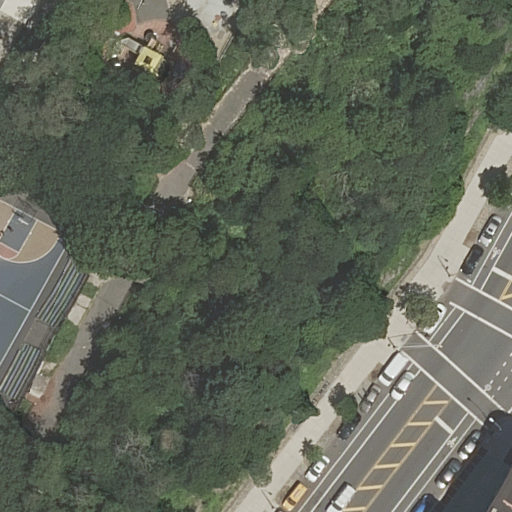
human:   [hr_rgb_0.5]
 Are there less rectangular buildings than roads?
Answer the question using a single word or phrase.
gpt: yes

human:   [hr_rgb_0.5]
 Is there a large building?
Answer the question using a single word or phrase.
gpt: no

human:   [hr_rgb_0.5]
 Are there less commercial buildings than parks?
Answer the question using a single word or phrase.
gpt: yes

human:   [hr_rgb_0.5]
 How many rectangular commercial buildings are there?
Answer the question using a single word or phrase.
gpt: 0

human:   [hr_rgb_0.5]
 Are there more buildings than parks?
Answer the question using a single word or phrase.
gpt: no

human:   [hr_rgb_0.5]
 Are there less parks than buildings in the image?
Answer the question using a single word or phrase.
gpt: no

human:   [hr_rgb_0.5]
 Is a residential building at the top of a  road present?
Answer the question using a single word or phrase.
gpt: no

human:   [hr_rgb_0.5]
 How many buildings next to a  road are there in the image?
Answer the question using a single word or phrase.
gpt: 1

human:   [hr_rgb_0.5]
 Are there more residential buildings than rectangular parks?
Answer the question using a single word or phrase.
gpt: no

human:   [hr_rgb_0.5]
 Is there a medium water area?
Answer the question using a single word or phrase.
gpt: no

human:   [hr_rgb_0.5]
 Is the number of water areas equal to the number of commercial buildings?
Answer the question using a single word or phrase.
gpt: yes

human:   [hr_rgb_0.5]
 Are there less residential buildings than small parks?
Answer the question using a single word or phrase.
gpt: no

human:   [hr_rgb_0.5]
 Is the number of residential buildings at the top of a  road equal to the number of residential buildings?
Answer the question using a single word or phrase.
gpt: no

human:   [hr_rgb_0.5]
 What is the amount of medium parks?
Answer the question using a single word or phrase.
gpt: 0

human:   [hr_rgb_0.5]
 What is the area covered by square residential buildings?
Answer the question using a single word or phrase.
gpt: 0m2

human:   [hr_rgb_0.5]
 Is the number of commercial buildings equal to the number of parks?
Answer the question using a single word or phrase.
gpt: no

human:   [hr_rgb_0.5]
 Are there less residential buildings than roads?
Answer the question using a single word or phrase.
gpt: yes

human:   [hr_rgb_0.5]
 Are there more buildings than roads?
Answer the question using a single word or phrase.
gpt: no

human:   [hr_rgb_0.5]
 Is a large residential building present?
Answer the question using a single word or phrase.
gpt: no

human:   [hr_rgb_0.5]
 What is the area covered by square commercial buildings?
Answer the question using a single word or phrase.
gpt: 0m2

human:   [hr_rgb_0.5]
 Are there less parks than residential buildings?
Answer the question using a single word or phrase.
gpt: no

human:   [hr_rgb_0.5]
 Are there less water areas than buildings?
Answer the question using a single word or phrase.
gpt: yes

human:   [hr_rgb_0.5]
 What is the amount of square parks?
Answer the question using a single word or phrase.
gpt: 0

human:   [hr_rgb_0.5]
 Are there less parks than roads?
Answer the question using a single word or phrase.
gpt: yes

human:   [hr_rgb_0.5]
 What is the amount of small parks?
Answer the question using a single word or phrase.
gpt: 0

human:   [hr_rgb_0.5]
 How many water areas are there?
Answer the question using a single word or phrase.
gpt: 0

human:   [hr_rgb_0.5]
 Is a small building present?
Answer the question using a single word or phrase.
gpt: yes

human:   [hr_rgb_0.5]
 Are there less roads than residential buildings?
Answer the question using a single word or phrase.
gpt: no

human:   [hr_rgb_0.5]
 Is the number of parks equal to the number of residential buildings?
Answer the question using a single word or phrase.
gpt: yes

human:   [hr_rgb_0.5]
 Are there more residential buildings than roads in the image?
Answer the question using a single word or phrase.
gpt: no

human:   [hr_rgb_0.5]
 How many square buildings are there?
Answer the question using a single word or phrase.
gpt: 0

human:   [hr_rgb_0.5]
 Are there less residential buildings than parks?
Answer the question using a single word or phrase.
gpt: no

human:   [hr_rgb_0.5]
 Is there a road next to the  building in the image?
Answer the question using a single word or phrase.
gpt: yes

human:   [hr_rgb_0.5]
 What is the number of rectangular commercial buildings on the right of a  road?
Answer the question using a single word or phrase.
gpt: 0

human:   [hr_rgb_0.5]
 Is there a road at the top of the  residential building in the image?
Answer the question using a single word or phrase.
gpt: yes

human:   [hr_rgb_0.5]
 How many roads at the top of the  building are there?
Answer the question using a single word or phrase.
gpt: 2